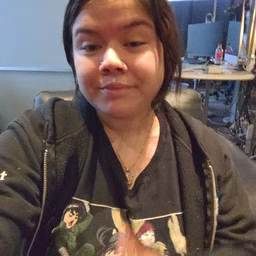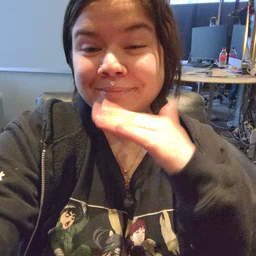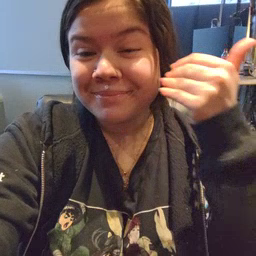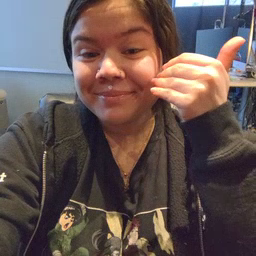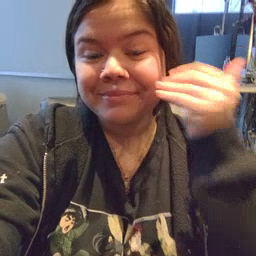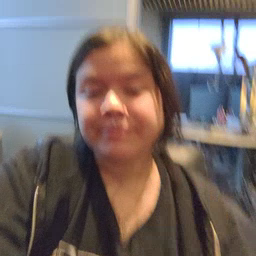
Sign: smile